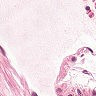
Metastatic tissue present: no